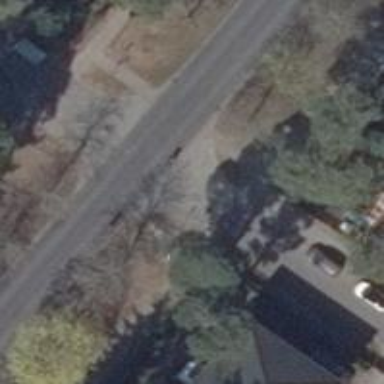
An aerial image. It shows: Unmarked road crossing.